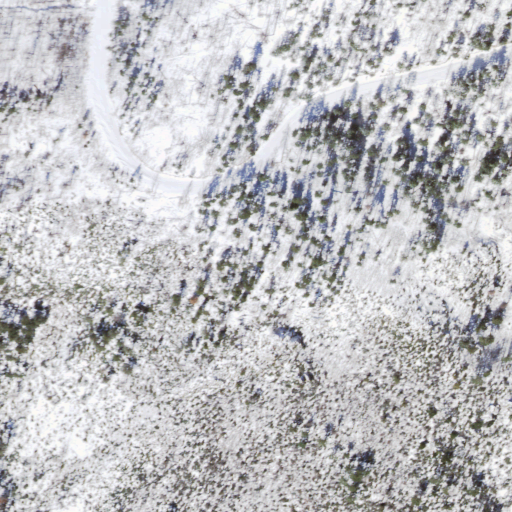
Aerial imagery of cliff(s) in Arizona named Hagens Point containing evergreen forest, grassland, shrub, and deciduous forest